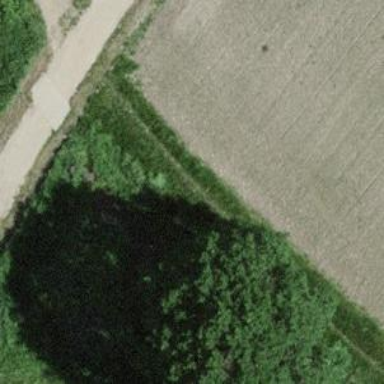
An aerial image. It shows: Grass path.